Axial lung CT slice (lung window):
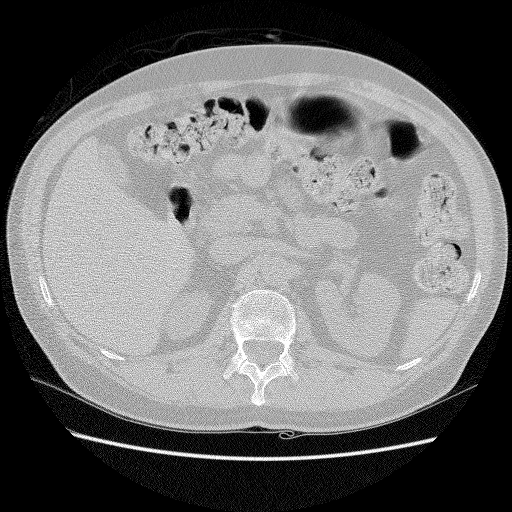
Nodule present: no